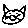
Label: cat